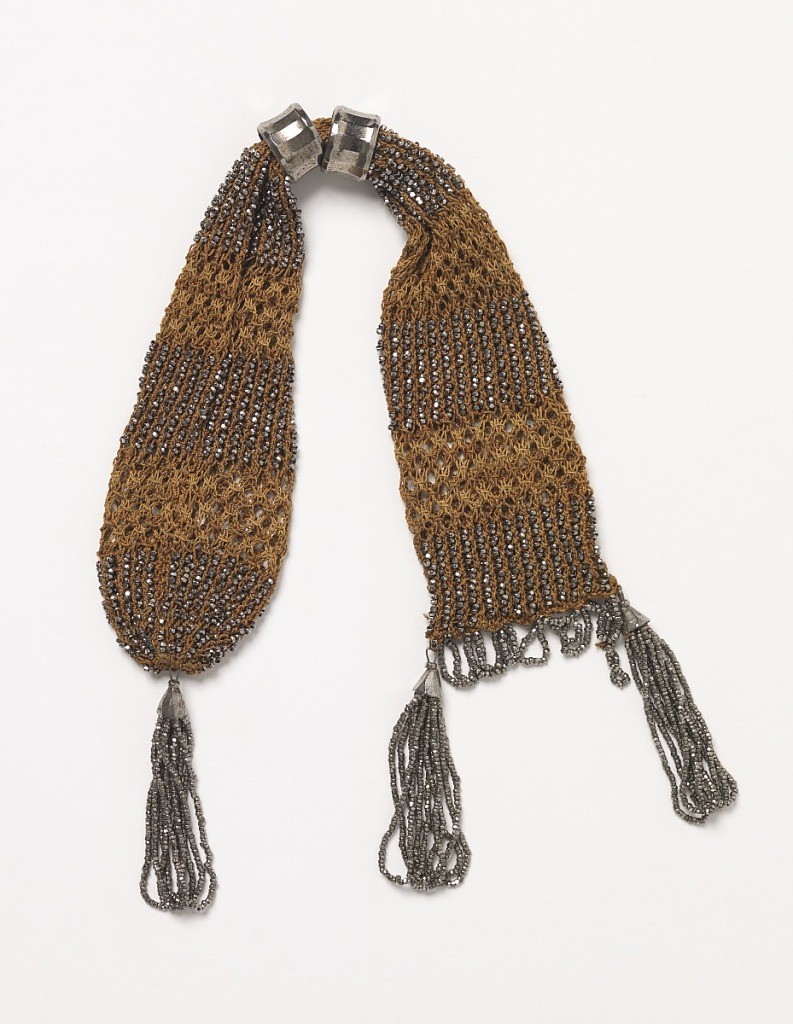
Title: Miser's purse
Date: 1830–60
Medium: silk, steel beads Technique: knitted using openwork stitches
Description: Knitted miser's purse of tan silk with cut steel beads, with beaded tassel at rounded end and bead loop fringe at flat end. Plain cut steel rings to fasten.